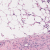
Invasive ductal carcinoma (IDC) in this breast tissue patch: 1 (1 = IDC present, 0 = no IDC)